Question: Given a description of the three-view drawing of a solid figure, find the maximum number of small cubes that the solid figure can be composed of when the three-view constraints are met.
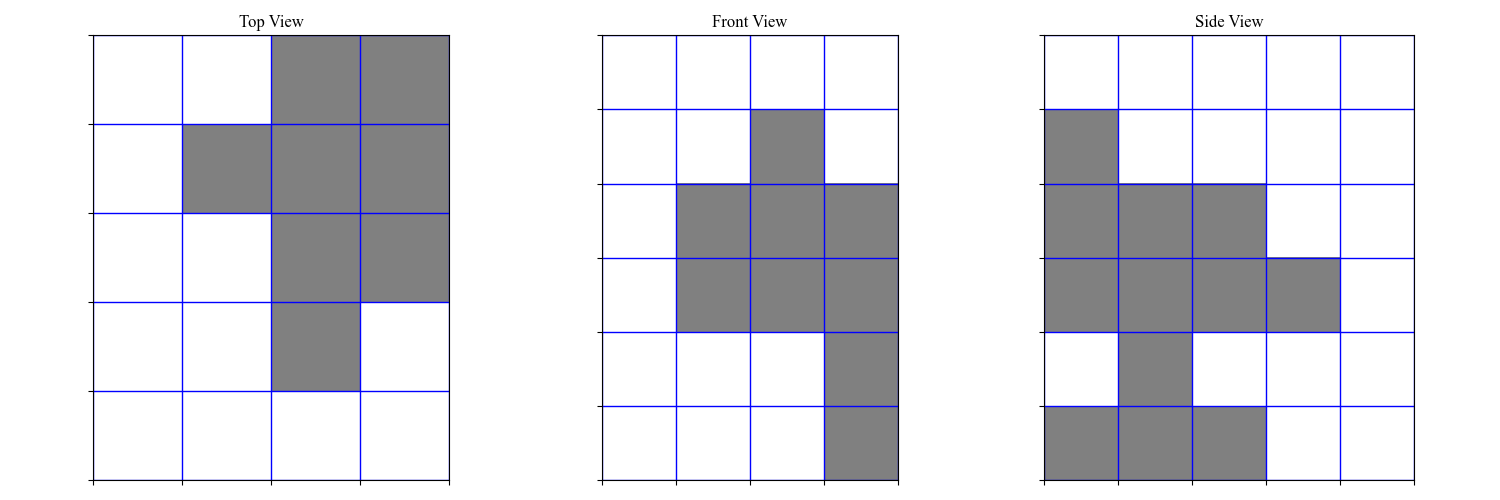
Answer: 20